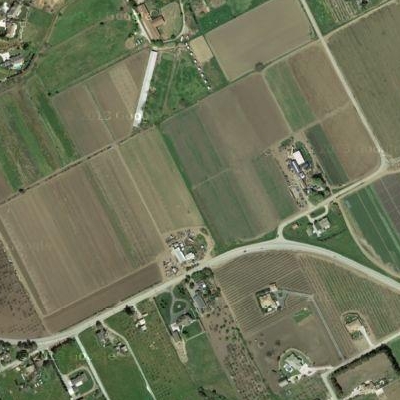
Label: bField